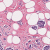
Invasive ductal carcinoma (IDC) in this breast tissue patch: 1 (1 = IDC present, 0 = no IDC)